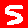
Digit: 5